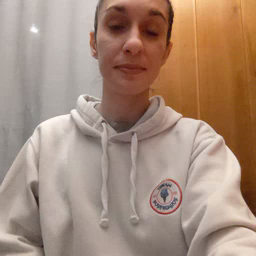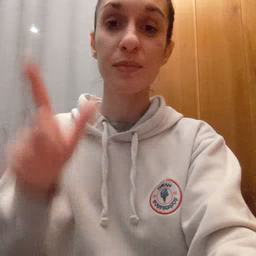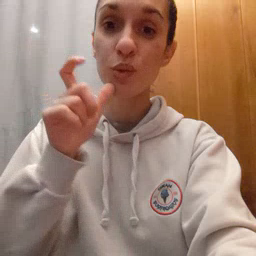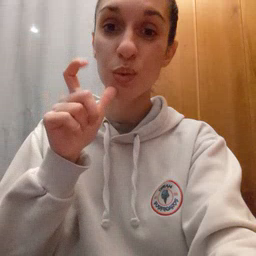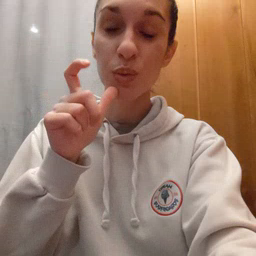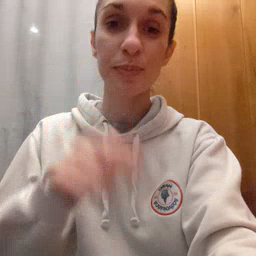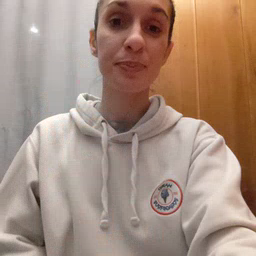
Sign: who